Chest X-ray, PA view. Patient: 53 years old, sex M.
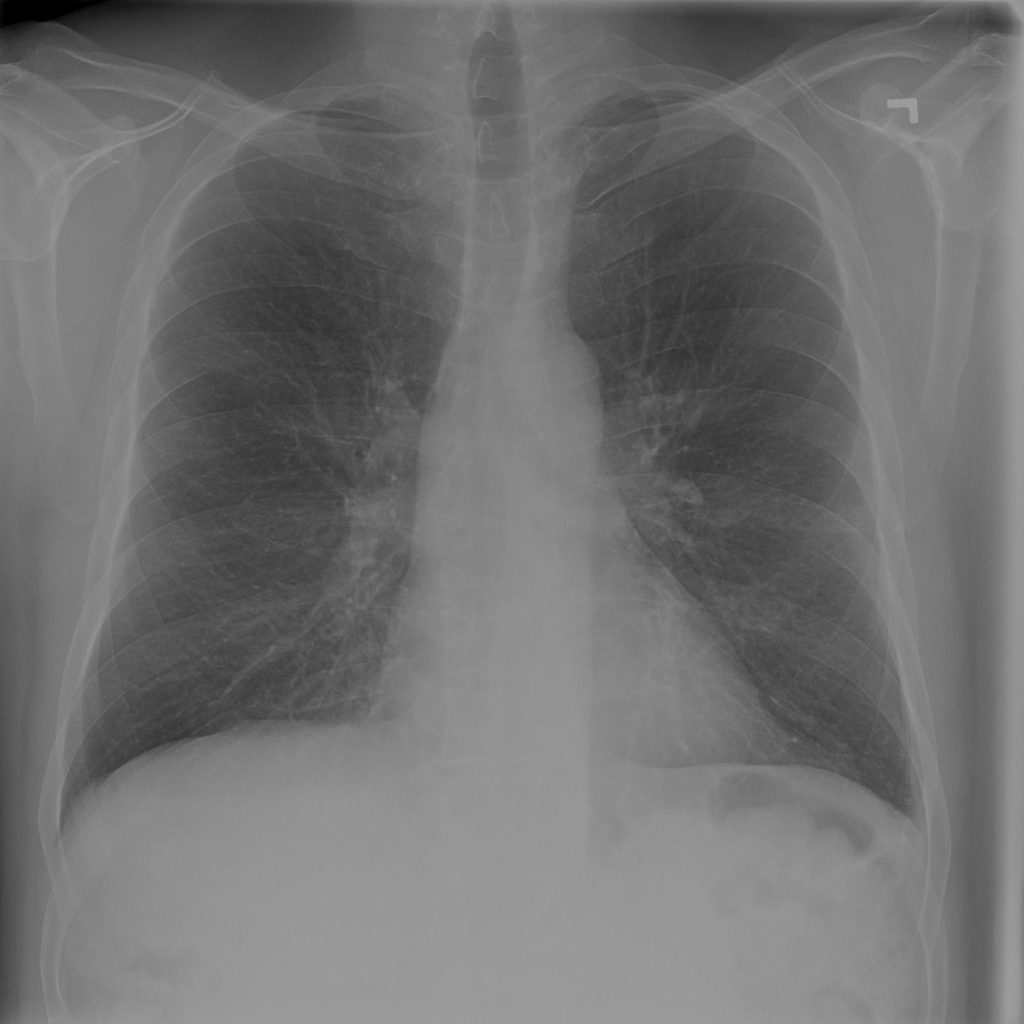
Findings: No Finding